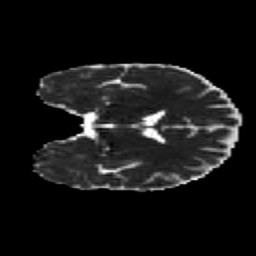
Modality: MD
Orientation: coronal
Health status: healthy
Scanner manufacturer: philips
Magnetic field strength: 3 T
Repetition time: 9.75 s
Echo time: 0.092 s